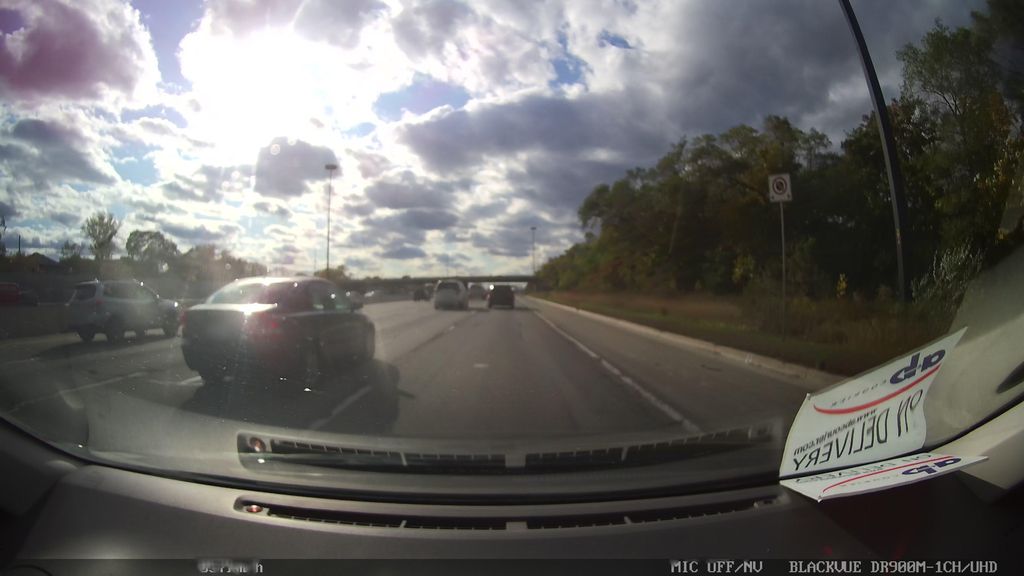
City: toronto